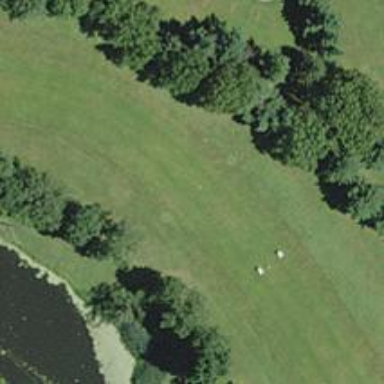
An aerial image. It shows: Golf rough area.